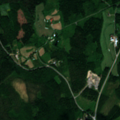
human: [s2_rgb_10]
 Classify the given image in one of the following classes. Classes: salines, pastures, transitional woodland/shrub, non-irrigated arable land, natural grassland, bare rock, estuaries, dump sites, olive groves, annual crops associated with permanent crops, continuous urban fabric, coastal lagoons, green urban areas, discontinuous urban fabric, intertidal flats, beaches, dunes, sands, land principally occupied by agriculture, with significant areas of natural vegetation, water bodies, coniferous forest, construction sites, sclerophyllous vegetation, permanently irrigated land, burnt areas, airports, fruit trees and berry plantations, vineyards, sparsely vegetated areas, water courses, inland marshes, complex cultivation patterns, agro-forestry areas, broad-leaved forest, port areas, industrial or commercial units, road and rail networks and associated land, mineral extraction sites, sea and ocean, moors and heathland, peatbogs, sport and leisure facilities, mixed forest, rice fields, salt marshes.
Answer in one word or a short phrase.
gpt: coniferous forest, mixed forest, transitional woodland/shrub